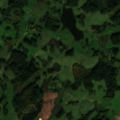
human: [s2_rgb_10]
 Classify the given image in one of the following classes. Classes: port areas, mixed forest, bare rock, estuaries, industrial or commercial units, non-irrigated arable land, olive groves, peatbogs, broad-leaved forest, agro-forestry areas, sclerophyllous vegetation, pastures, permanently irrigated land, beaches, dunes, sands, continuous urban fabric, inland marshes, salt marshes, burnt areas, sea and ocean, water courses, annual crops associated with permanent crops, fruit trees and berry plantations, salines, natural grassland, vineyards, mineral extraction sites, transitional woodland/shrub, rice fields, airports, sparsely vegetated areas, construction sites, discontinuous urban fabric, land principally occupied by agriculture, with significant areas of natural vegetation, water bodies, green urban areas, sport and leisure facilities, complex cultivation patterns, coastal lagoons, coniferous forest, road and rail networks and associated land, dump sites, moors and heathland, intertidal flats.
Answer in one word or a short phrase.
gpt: non-irrigated arable land, pastures, land principally occupied by agriculture, with significant areas of natural vegetation, broad-leaved forest